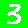
Digit: 3